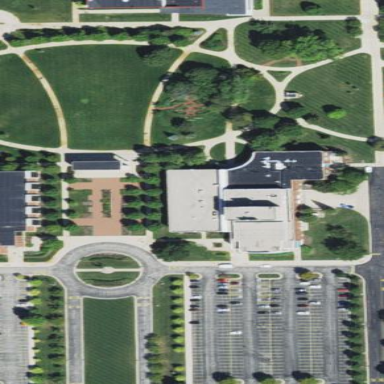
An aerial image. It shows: College building.